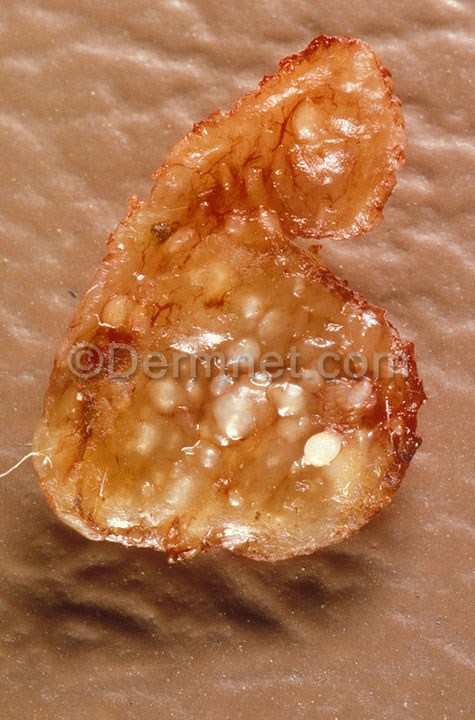
Disease: Seborrheic Keratoses and other Benign Tumors